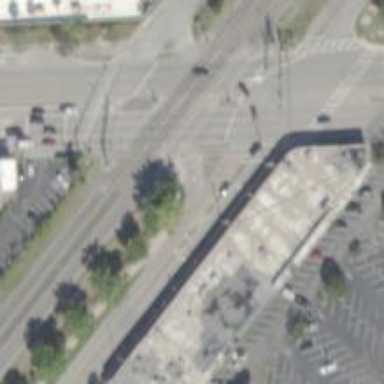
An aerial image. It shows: Railway crossing.